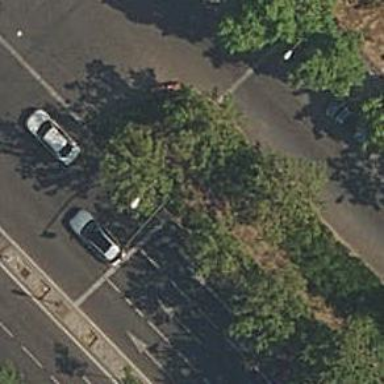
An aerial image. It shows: Secondary road.